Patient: sex F, age 41
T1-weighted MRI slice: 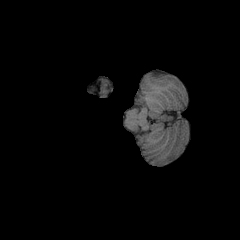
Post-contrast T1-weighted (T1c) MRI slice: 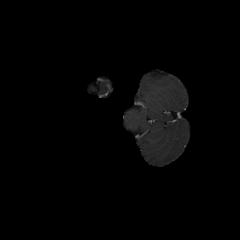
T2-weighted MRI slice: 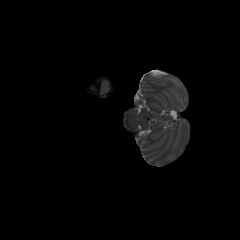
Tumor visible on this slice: no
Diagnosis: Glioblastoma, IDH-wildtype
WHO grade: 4